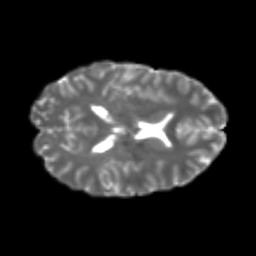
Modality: T2w
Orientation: axial
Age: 23
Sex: female
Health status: healthy
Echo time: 0.074 s